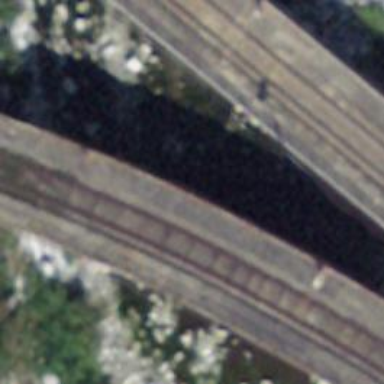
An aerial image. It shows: Disused railway spur bridge.